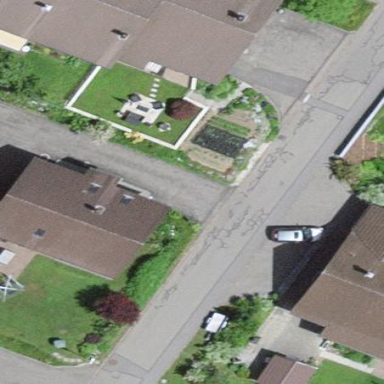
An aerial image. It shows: Simple house.